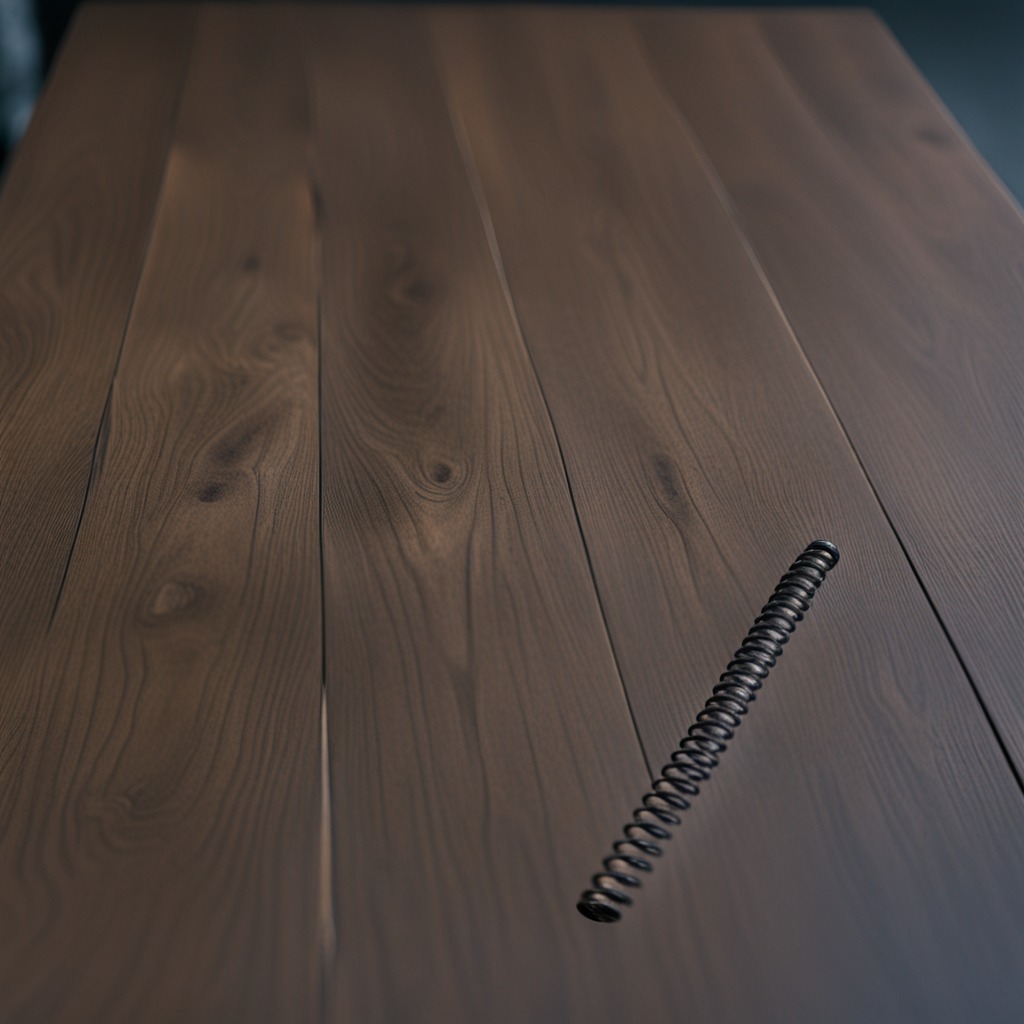
A coiled metal spring lies on the old table with burn marks in a small garage at twilight.